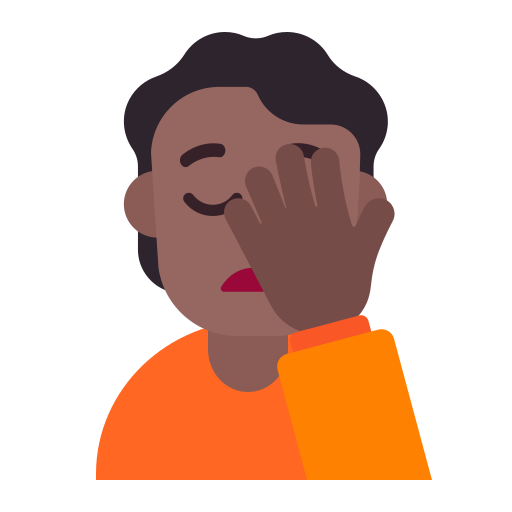
person facepalming flat  dark